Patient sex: M
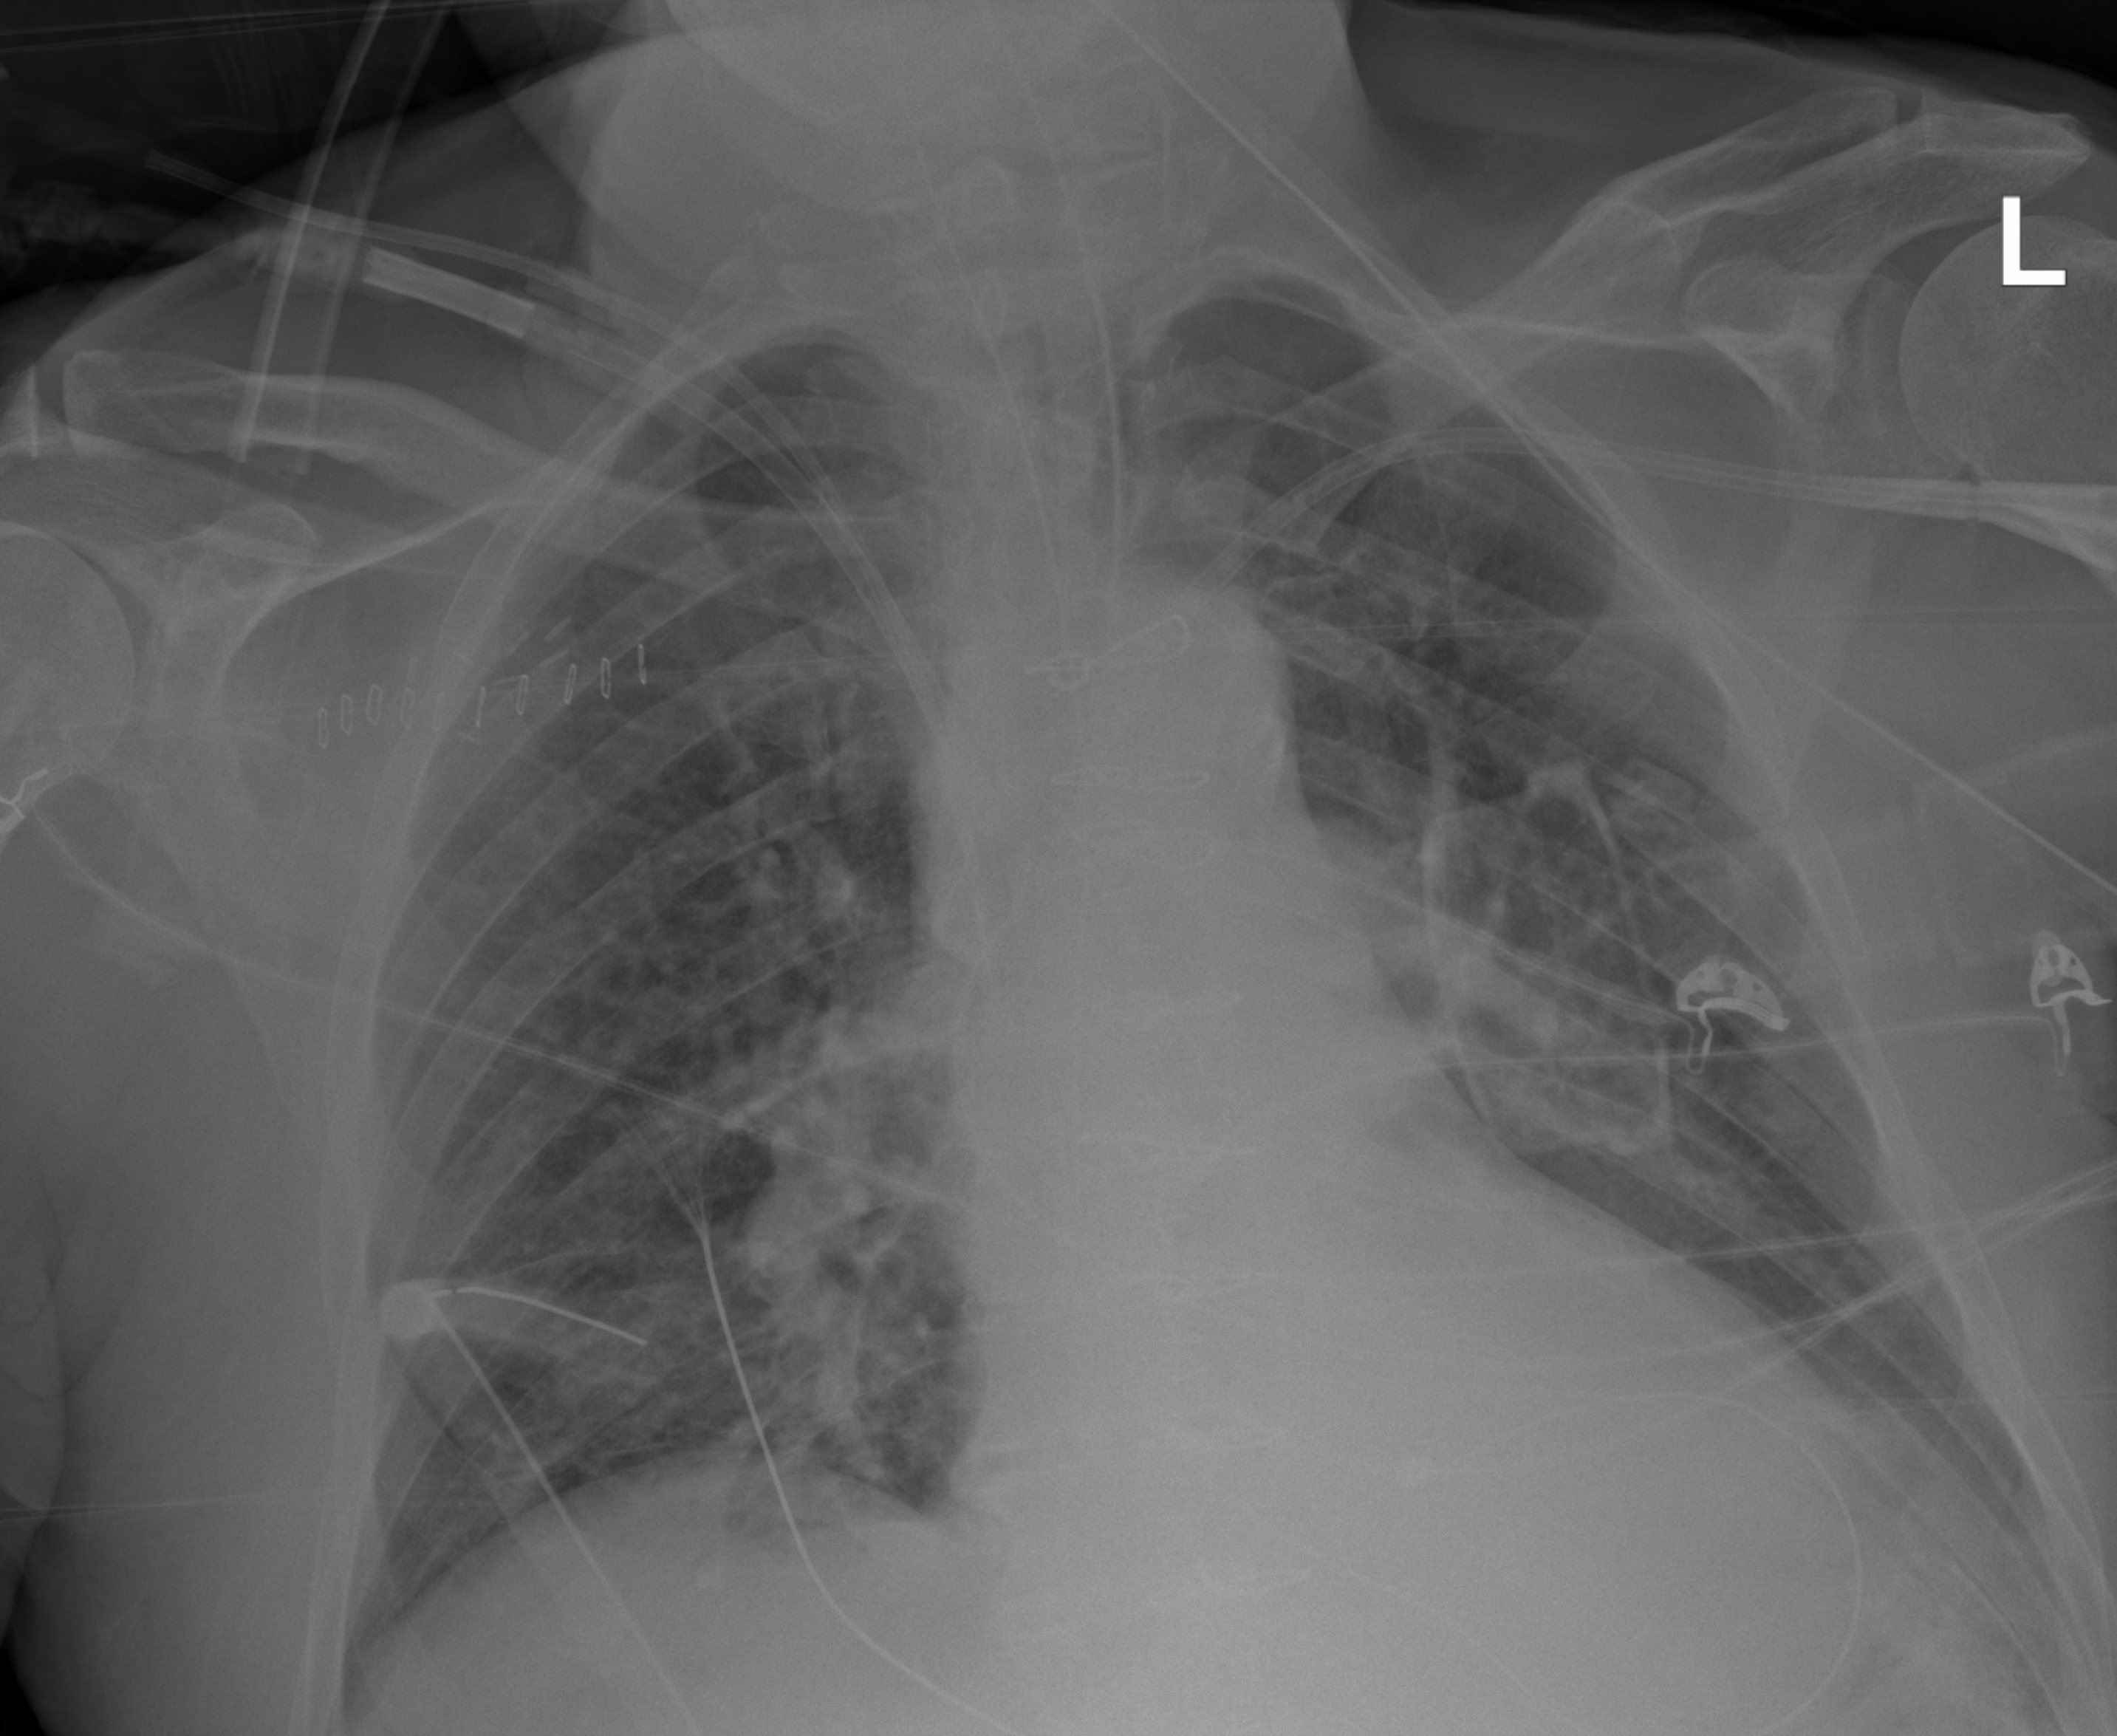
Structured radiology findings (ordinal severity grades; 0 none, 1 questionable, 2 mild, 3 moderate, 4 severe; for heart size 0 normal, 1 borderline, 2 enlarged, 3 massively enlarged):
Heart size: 0
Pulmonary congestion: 1
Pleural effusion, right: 0
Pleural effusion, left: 0
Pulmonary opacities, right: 0
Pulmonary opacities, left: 0
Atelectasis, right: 0
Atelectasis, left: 2